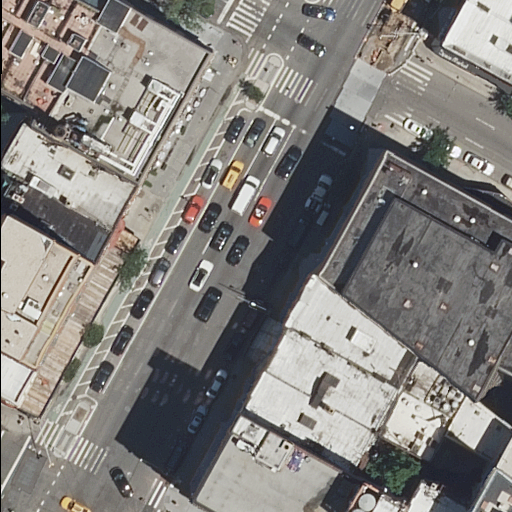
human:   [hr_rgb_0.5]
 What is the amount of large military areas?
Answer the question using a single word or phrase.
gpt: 0

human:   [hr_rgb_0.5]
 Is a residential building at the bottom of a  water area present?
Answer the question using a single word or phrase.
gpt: no

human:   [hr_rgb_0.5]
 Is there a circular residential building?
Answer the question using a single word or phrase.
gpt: no

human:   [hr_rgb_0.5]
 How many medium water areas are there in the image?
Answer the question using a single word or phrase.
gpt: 0

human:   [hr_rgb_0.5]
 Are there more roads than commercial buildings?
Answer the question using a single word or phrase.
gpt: yes

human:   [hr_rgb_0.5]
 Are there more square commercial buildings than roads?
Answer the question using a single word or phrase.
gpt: no

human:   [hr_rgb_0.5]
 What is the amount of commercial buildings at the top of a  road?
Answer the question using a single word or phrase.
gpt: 0

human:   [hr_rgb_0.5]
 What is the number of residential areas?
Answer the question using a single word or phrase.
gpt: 0

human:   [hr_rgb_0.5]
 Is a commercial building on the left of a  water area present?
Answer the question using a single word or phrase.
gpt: no

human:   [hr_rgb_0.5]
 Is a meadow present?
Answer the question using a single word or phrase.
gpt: no

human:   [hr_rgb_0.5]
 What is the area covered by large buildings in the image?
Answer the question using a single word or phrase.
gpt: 2183m2

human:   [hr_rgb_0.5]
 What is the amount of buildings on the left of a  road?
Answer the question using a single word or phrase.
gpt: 8

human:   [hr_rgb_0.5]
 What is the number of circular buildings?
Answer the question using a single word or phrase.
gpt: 0

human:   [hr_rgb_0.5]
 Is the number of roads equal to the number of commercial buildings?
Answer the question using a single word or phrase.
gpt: no

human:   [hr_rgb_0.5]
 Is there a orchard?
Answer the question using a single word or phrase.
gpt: no

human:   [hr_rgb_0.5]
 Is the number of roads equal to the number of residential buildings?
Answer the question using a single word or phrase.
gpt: no

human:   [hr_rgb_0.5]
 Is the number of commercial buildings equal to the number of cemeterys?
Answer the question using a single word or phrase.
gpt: yes

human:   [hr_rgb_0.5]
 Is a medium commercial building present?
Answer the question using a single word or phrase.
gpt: no

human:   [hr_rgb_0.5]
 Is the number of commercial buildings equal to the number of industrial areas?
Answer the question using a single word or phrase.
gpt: yes

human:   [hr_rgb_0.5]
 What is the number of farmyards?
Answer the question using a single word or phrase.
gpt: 0

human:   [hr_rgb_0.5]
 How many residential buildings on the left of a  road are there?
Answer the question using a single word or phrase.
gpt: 8

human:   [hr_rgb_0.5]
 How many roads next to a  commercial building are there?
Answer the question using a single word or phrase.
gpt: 0

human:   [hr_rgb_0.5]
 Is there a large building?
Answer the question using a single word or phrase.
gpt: yes

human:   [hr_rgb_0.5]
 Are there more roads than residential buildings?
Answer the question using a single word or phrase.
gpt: yes

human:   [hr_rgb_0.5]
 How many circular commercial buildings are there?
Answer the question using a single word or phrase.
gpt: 0

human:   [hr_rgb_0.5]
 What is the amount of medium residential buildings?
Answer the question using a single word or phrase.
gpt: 8

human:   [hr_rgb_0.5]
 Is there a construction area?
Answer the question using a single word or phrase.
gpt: no

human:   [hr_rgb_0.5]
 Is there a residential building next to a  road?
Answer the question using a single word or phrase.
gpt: yes

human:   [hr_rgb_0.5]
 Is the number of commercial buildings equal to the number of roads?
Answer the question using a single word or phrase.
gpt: no

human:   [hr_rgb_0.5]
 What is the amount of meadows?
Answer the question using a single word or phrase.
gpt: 0

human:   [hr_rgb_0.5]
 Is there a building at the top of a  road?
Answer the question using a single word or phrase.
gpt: yes

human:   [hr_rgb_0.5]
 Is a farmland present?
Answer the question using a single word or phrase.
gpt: no

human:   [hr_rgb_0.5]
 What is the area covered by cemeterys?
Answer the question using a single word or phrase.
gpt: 0m2

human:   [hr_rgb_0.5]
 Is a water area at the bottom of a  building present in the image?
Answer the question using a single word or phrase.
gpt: no

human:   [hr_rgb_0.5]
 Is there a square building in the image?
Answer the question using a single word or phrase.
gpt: no

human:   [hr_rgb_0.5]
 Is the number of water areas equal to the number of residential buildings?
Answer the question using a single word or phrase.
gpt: no